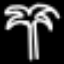
Label: palm tree